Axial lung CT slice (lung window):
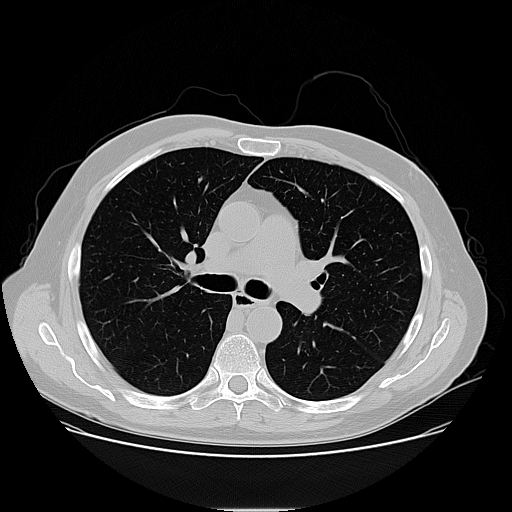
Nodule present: no